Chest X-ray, PA view. Patient: 68 years old, sex F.
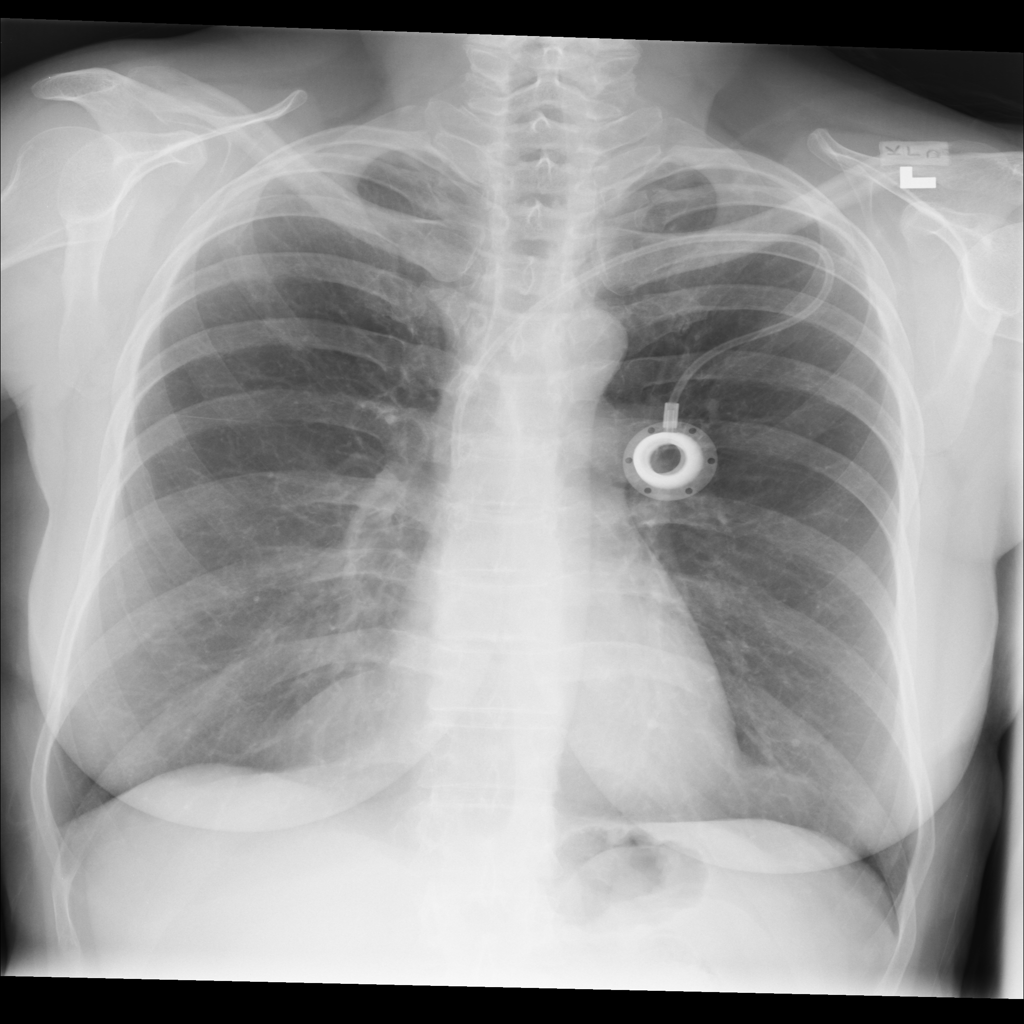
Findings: Emphysema